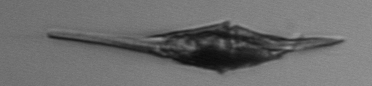
Label: Tripos_lineatus